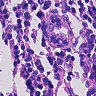
Metastatic tissue present: no